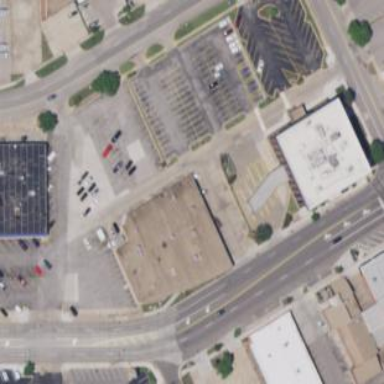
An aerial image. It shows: Retail building.